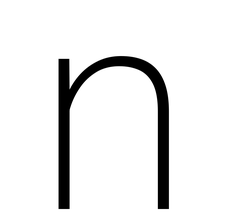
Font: Roboto_ExtraLight